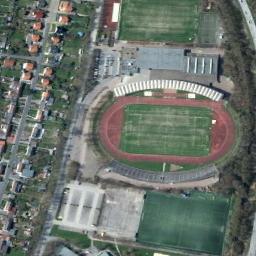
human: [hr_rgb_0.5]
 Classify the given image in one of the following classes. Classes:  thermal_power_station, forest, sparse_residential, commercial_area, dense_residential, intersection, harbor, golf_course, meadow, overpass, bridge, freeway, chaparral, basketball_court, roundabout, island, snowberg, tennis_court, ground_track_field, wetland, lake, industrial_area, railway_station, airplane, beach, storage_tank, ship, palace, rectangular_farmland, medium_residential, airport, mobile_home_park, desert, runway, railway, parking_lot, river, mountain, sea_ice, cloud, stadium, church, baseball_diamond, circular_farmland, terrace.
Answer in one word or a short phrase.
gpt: stadium